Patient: sex M, age 74
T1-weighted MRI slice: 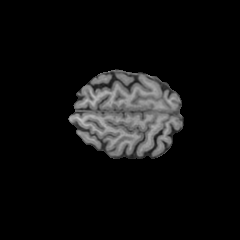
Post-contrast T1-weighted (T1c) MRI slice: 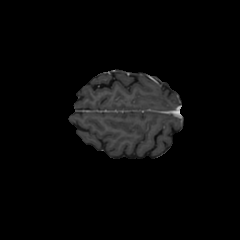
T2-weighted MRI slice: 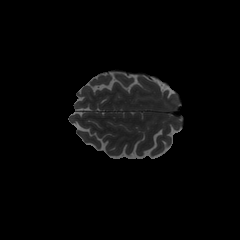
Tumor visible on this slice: no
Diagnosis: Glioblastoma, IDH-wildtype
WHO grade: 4